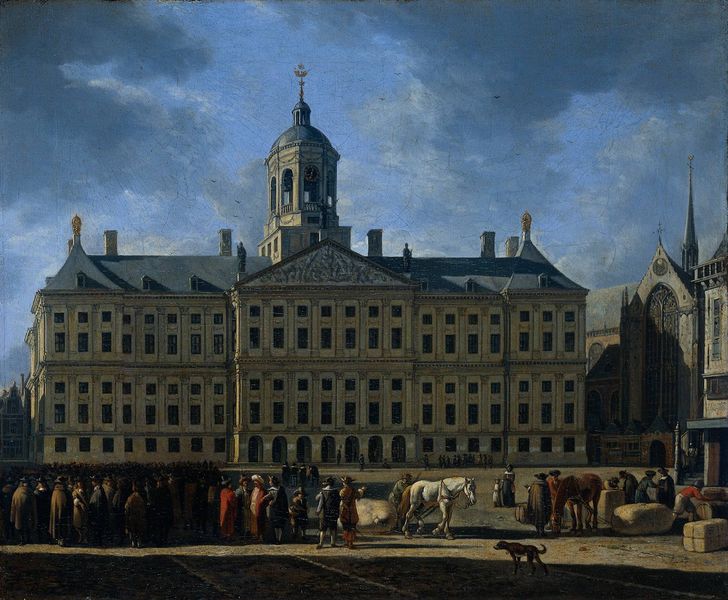
Titel: Das Rathaus am Dam in Amsterdam
Künstler: Gerrit Adriaensz. Berckheyde
Standort: Amsterdam
Institution: Rijksmuseum
Schlagwörter: blau, dunkel, gemälde, himmel, mann, schatten, weiß, wolken, frauen, gelb, grün, kirchturm, menschen, ocker, stadt, braun, fenster, frau, grau, hell, hintergrund, hut, hüte, laterne, licht, mitte, männer, orange, paris, pfeiler, schwarz, straße, szene, säulen, tür, zeichnung, dach, gebäude, haus, hund, rot, schloss, wolke, ansammlung, leute, masse, menge, versammlung, architektur, barock, spitze, kirche, sonne, boden, kind, klassizismus, front, gotik, renaissance, arbeit, kamin, pferd, pferde, schornstein, turm, relief, schiff, ansicht, bogen, fassade, genremalerei, italien, pflaster, bündel, gepäck, last, zug, dächer, giebel, schornsteine, tag, markt, platz, ziehen, pilaster, rundbogen, wagen, kuppel, romantik, spitz, stimmung, tor, foto, stadtansicht, bögen, eingang, glockenturm, palast, dom, groß, stich, volk, menschenmenge, rathaus, schimmel, arkaden, dreiecksgiebel, rustika, gesims, risalit, schiefer, giebelfeld, mezzanin, rundbögen, vorderansicht, marktplatz, prozession, etagen, geschosse, gothik, gaul, sakralbau, stadtplatz, schindeln, palais, bauplastik, tympanon, etage, dreigeschossig, fensterachsen, mittelrisalit, profanbau, hausfront, eckrisalit, risalite, vorplatz, torbögen, sockelgeschoss, tempelfassade, mezzaningeschoss, bauschmuck, fünfachsig, eckpavillon, dachreiter, geschoß, pakete, stabwerk, heuballen, strohballen, waren, paket, geschehen, verladen, ballen, packen, packet, aufladen, schauplatz, akroterfiguren, schiefel, barocke haube, rathausmarkt